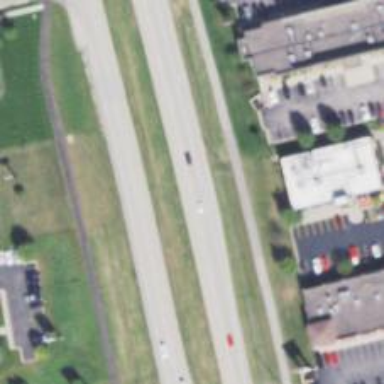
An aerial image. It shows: Primary highway with separate sidewalk and cycle track.